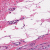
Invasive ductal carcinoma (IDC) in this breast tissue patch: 0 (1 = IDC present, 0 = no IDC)